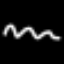
Label: squiggle